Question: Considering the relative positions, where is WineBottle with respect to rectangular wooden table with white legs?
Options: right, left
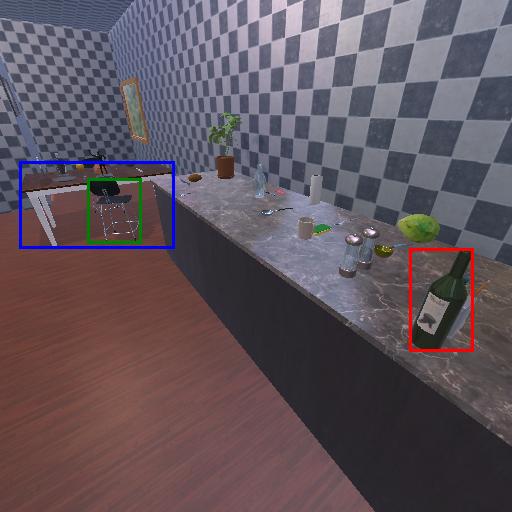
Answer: right